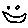
Label: smiley face